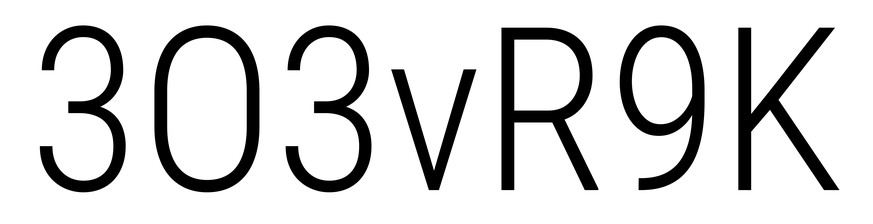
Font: Roboto_Condensed_Light